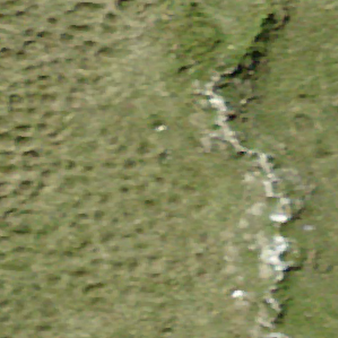
Label: other